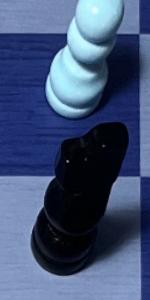
Label: Knight_Black